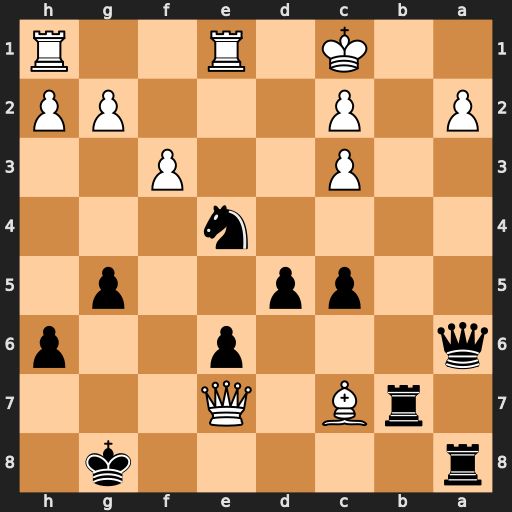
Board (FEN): r5k1/1rB1Q3/q3p2p/2pp2p1/4n3/2P2P2/P1P3PP/2K1R2R
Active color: b
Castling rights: -
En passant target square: -
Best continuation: Rb1+ Kxb1 Qxa2+ Kc1 Qa1#